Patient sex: F
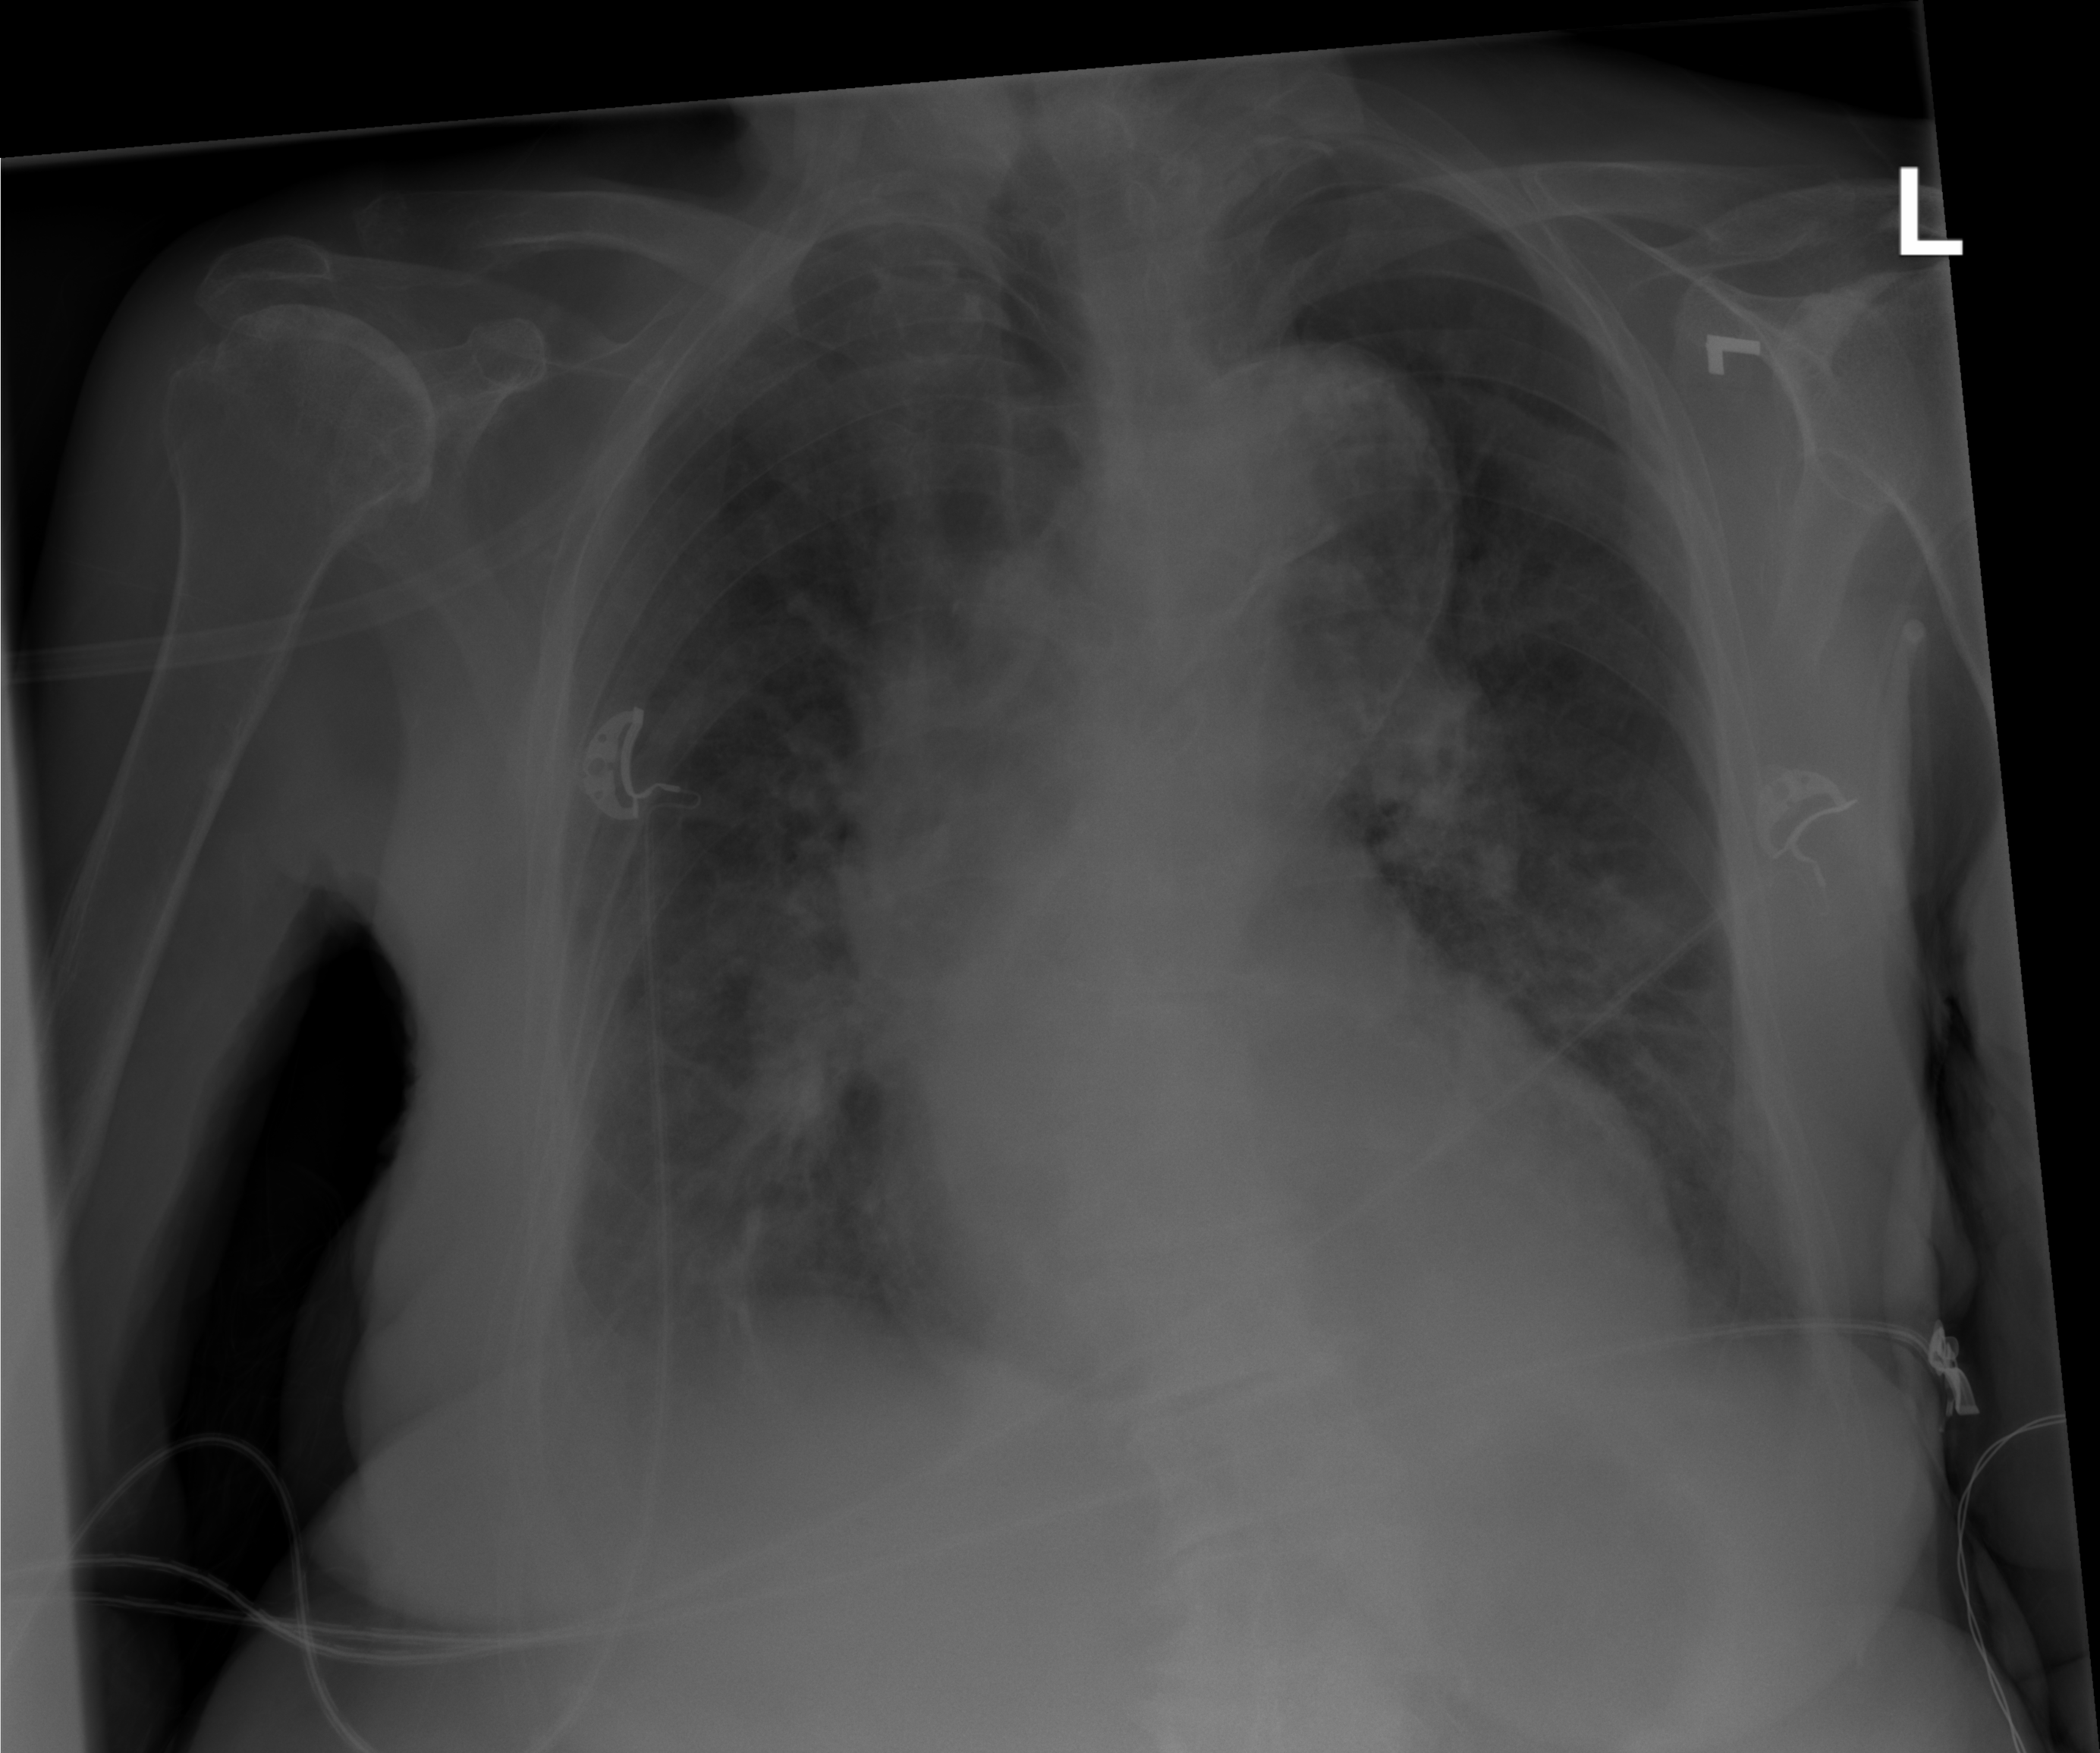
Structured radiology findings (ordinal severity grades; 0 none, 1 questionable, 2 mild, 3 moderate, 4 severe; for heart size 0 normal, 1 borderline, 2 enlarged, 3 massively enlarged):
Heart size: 2
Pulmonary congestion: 2
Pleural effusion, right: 2
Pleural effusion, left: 0
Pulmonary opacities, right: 2
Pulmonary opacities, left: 2
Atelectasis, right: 2
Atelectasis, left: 2